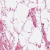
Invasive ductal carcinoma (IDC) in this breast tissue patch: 0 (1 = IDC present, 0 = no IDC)